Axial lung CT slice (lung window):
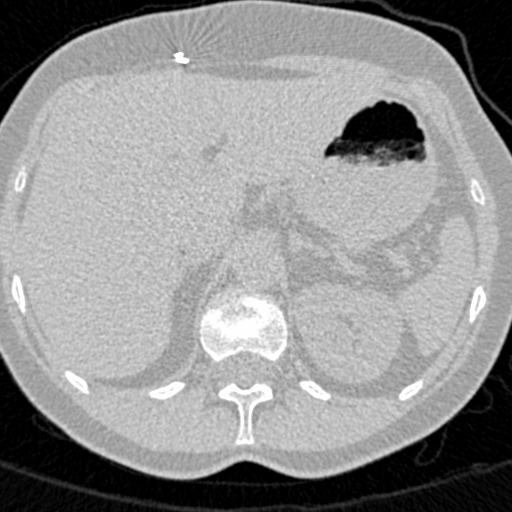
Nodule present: no